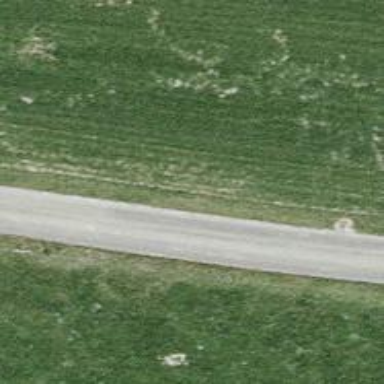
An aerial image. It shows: Unclassified road.